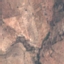
Land use / land cover class: PermanentCrop